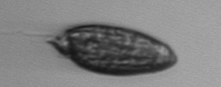
Label: Katodinium_or_Torodinium